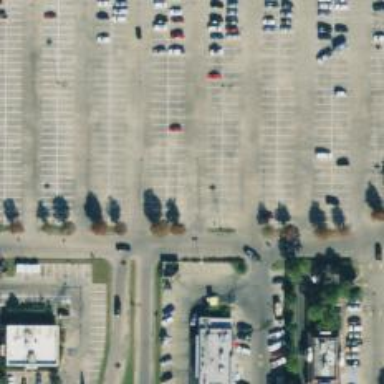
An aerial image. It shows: Parking space.